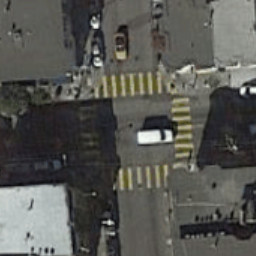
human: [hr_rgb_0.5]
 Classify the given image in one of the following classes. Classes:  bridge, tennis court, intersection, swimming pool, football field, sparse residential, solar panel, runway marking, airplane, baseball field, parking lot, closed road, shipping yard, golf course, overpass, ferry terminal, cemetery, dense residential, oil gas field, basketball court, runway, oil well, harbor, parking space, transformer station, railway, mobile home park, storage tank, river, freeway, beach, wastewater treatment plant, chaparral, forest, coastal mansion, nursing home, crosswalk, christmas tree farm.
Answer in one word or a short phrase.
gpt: crosswalk